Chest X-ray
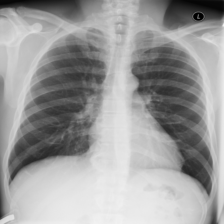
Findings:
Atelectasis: negative
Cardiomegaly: negative
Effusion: negative
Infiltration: negative
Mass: negative
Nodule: negative
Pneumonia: negative
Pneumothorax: negative
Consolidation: negative
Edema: negative
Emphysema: negative
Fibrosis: negative
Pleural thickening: negative
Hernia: negative